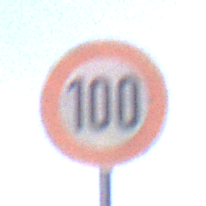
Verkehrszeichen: Geschwindigkeit100
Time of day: MorningAfternoon
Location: Outdoor (Nature)
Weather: Clear
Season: NotSpecified
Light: Natural